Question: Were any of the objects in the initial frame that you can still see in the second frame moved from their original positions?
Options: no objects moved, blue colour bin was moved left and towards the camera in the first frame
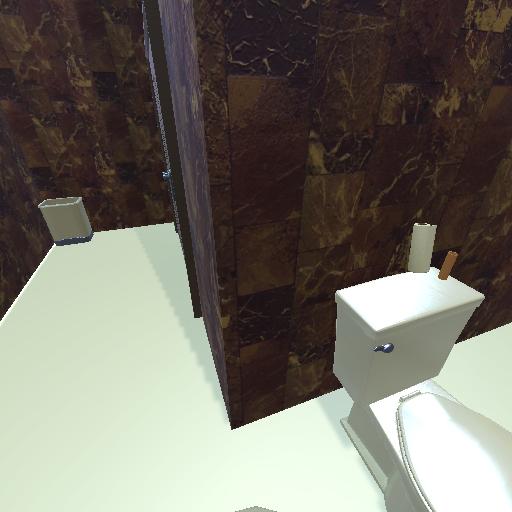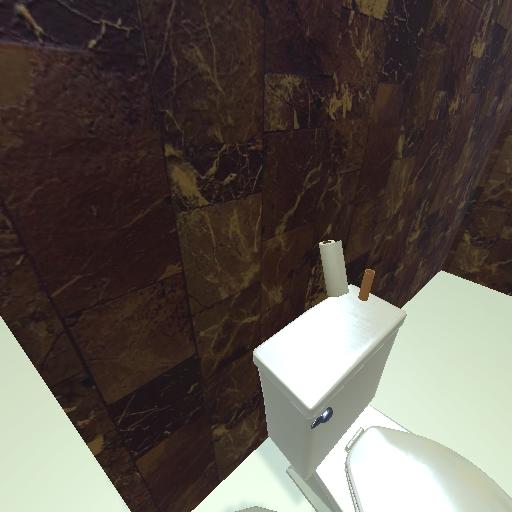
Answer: no objects moved